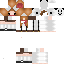
A female human skin with pale skin, wearing brown long hair dressed in a blue tshirt and black pants, featuring a closed mouth.